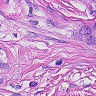
Metastatic tissue present: yes